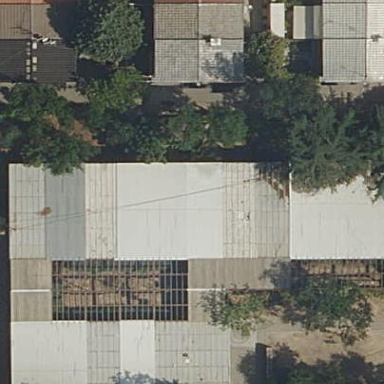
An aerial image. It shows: Commercial building.